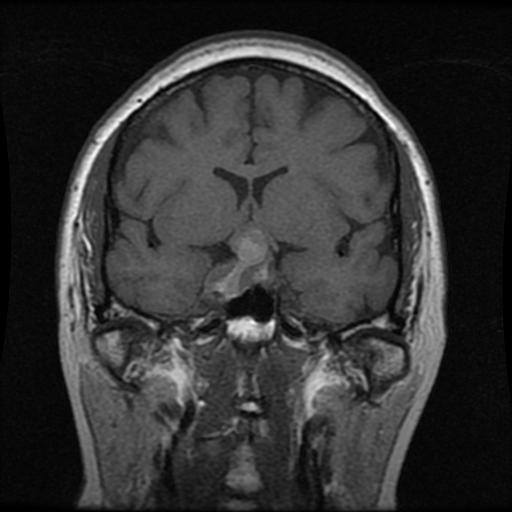
Label: pituitary